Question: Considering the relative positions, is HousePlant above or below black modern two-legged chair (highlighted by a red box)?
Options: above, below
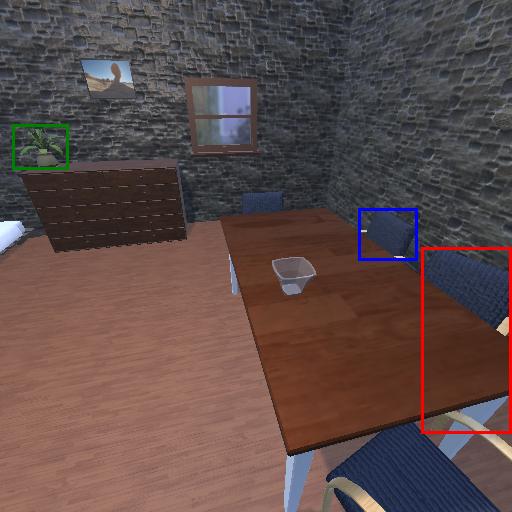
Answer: above